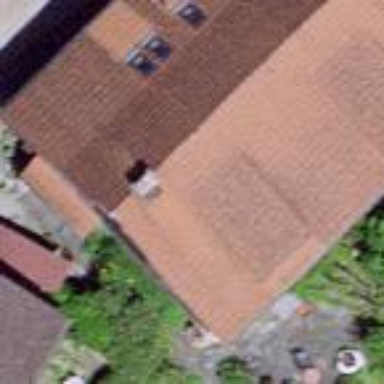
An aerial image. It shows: Building with gabled roof oriented across.